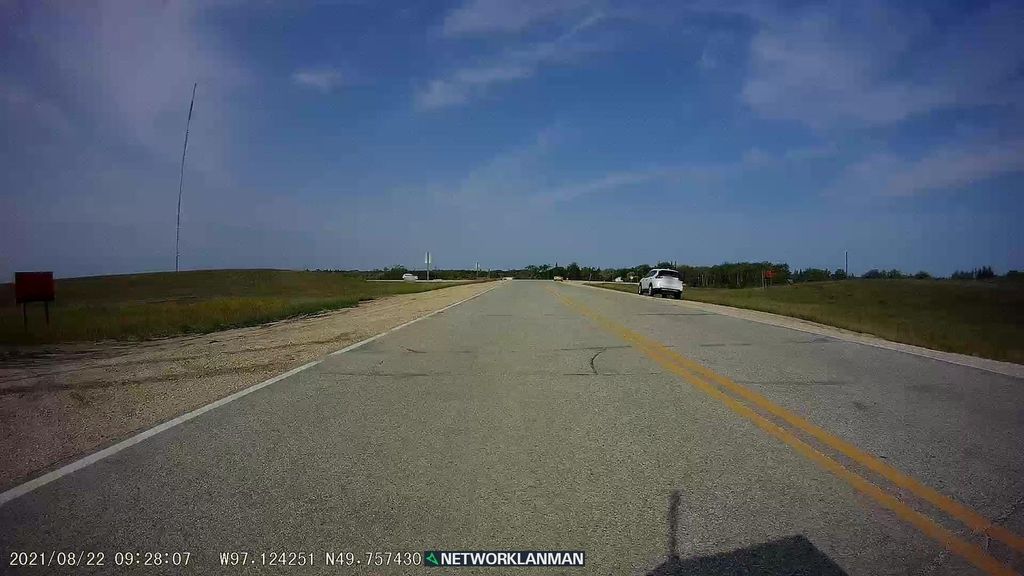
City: winnipeg